Question: how can I do a textarea to have a half border and to look just like the one from image below? and all this only with css.

In my html looks like :
'''
<div class"textareaKeeper">
<textarea class="forDesc">Small Description</textarea>
</div>
'''
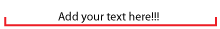
Answer: Try to shift the textarea upwards and adjust for margins and paddings.
See <URL>.
'''
textarea {
width: 198px;
height: 20px;
line-height: 20px;
top: -12px;
border: none;
resize: none;
margin-left: 2px;
position: relative;
padding: 0 2px;
}
div {
border-left: 2px solid red;
border-right: 2px solid red;
border-bottom: 2px solid red;
height: 10px;
width: 204px;
margin-top: 20px;
}
'''